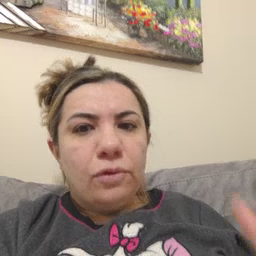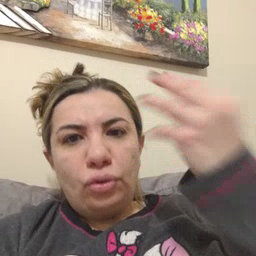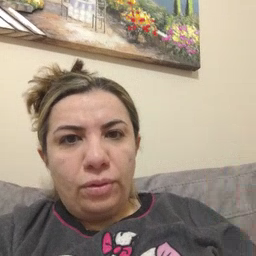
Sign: go